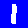
Digit: 1